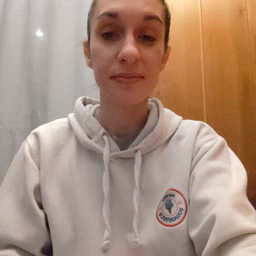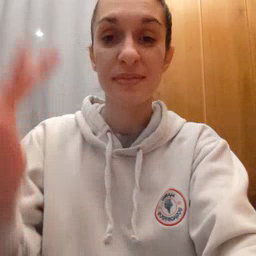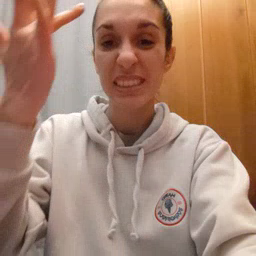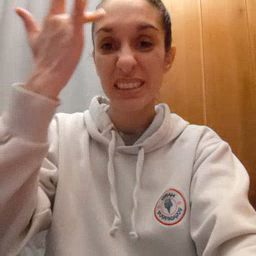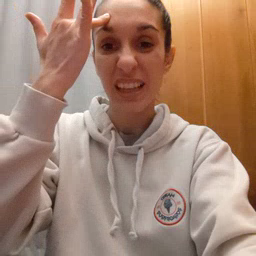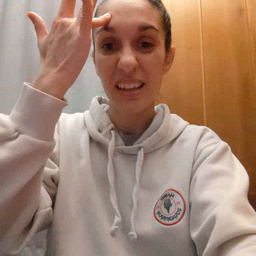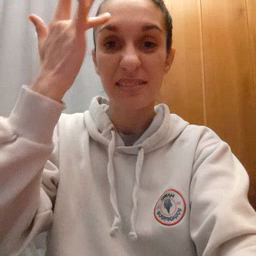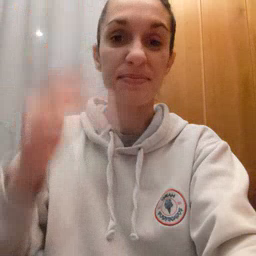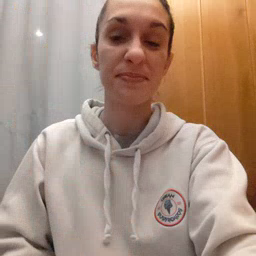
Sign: sick